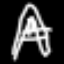
Label: The Eiffel Tower